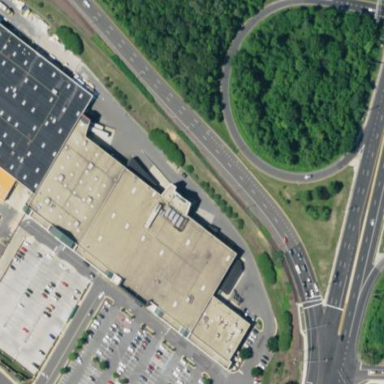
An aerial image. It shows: Retail building housing supermarket.